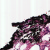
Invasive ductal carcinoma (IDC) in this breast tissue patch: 0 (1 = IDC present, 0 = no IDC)